Question: I was just doing some research on MDM. And found that Google provides some solution for it.
So I downloaded the sample app available on <URL>
I installed it on my phone. But I am not able to uninstall it.
How do I uninstall the app?

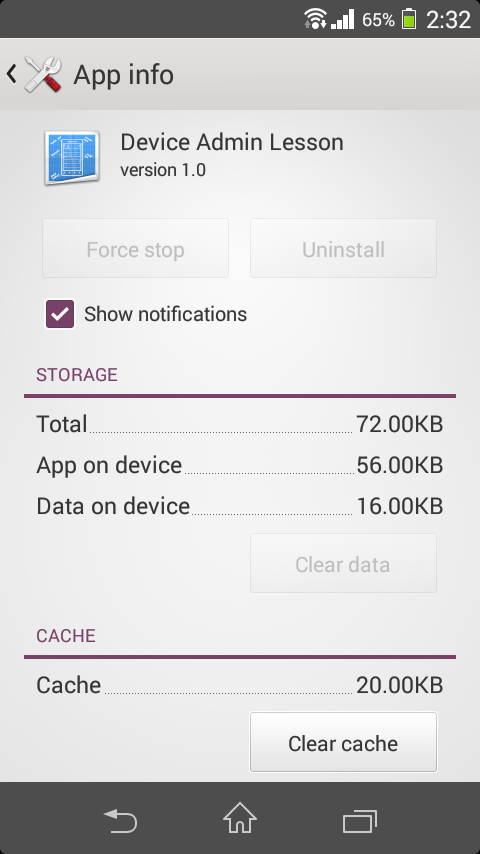
Answer: just goto settting-> security -> Device Administrators -> uncheck your app then you can uninstall